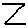
Label: zigzag